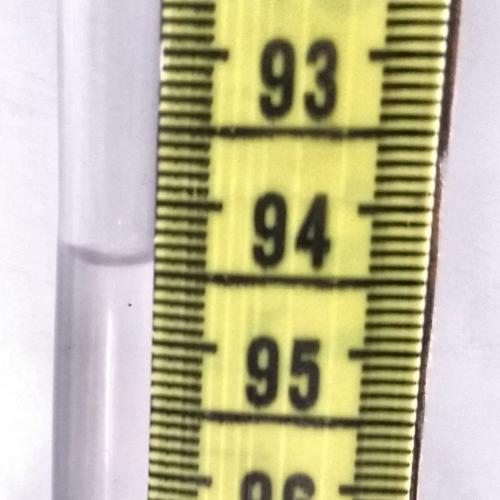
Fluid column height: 94.4 cm